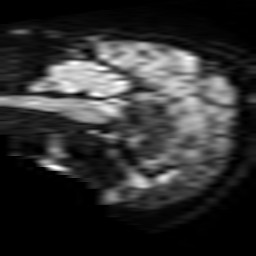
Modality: TRACE
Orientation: sagittal
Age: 77
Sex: female
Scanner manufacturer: philips
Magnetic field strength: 3 T
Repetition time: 4.726 s
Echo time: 0.06054 s